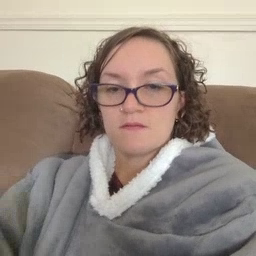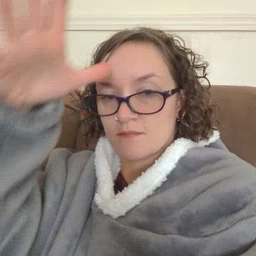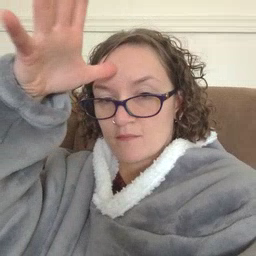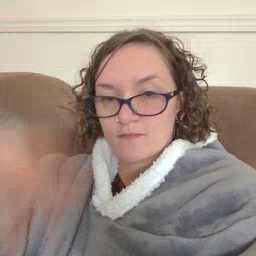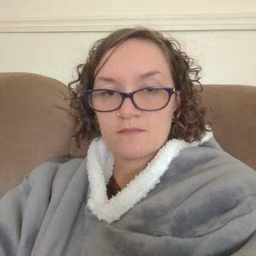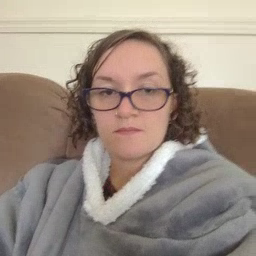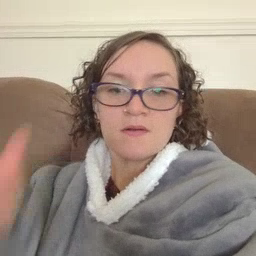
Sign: dad